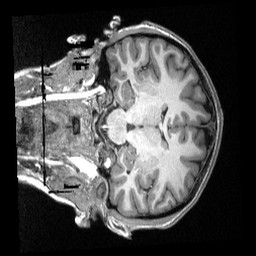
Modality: T1w
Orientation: coronal
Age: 23
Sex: female
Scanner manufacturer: siemens
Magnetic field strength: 3 T
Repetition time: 2.3 s
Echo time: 0.00308 s